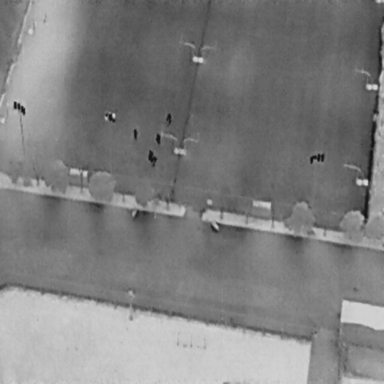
There are six People in the infrared image.